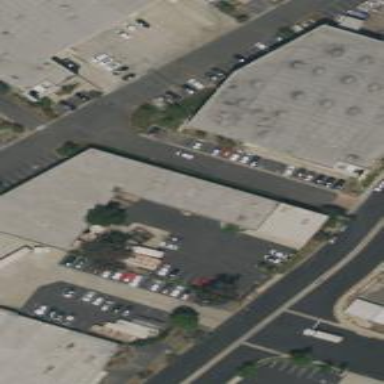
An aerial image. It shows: Warehouse.